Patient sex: M
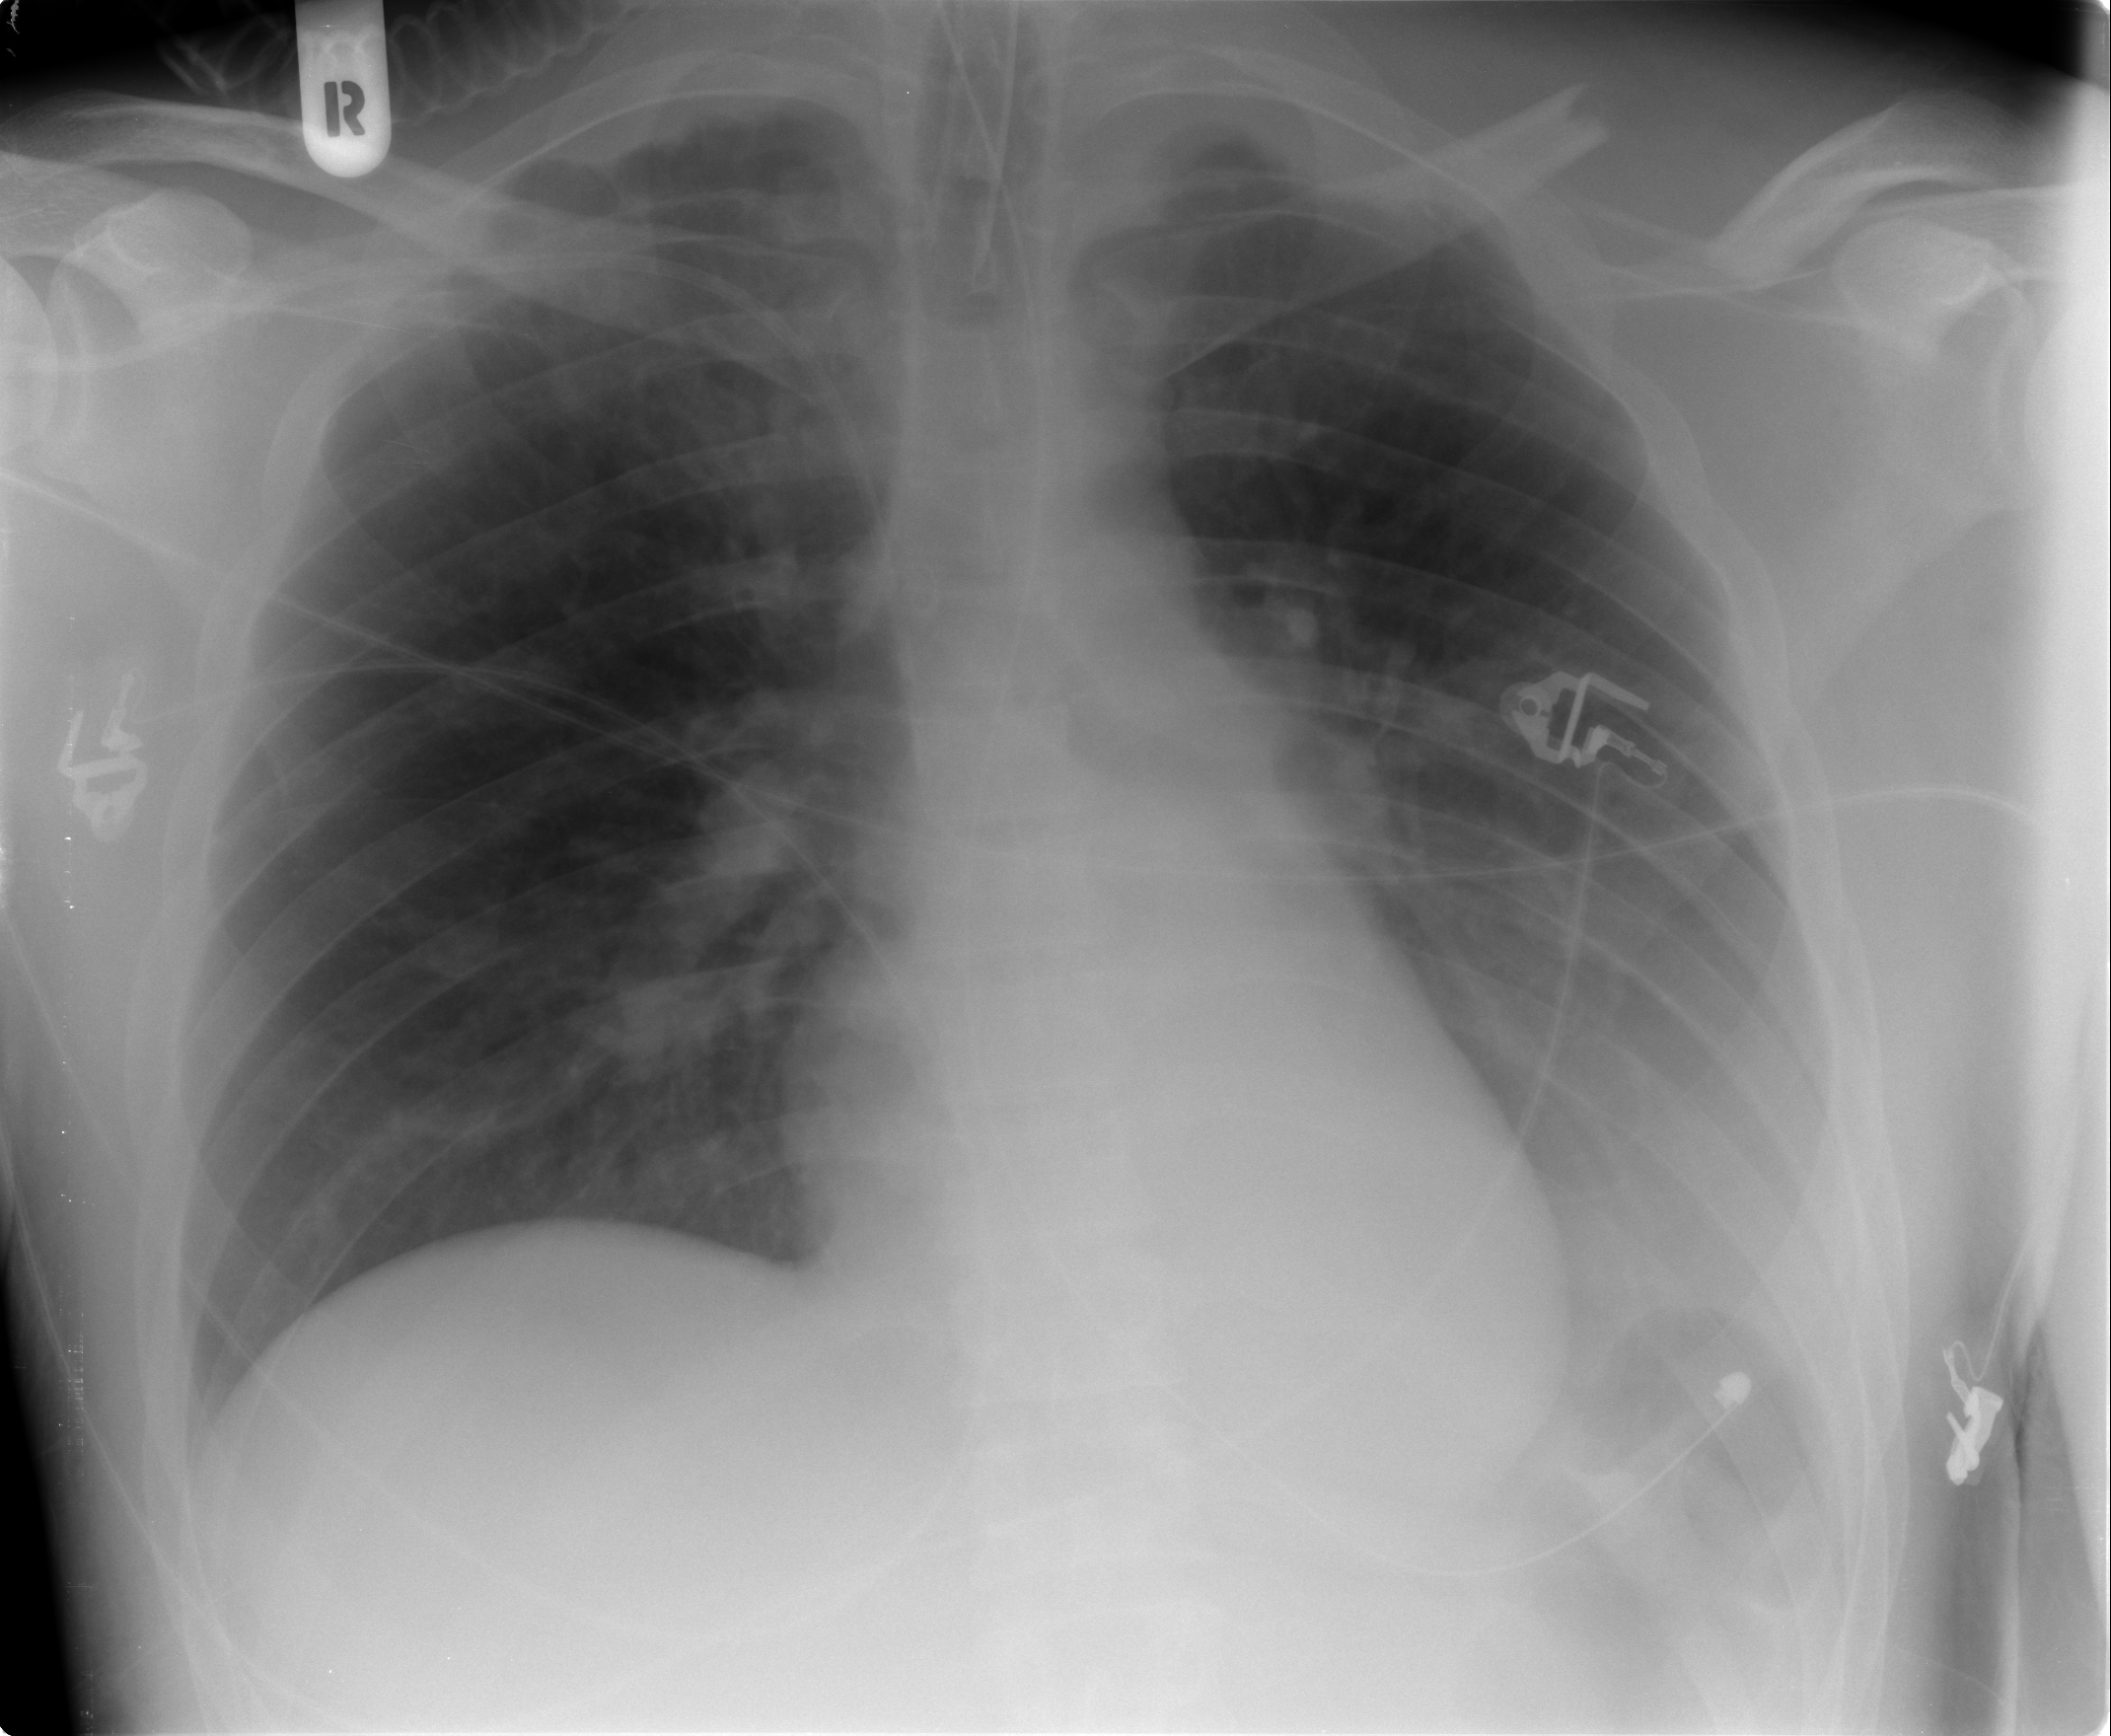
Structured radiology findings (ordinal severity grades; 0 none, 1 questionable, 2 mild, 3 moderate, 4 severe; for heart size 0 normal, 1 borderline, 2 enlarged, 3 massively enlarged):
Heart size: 0
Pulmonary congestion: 1
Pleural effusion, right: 0
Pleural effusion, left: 2
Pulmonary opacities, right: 0
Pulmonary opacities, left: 0
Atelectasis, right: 0
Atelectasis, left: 2